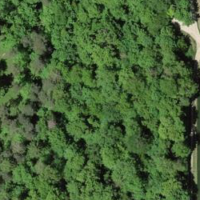
EUNIS habitat code: 41
Species observed at this site:
Sanicula europaea
Orchis purpurea